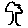
Label: tree